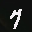
Label: 7